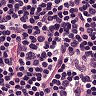
Metastatic tissue present: no